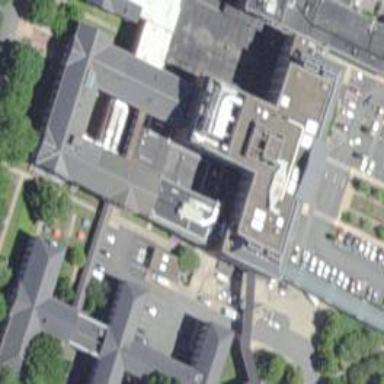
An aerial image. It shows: University building.